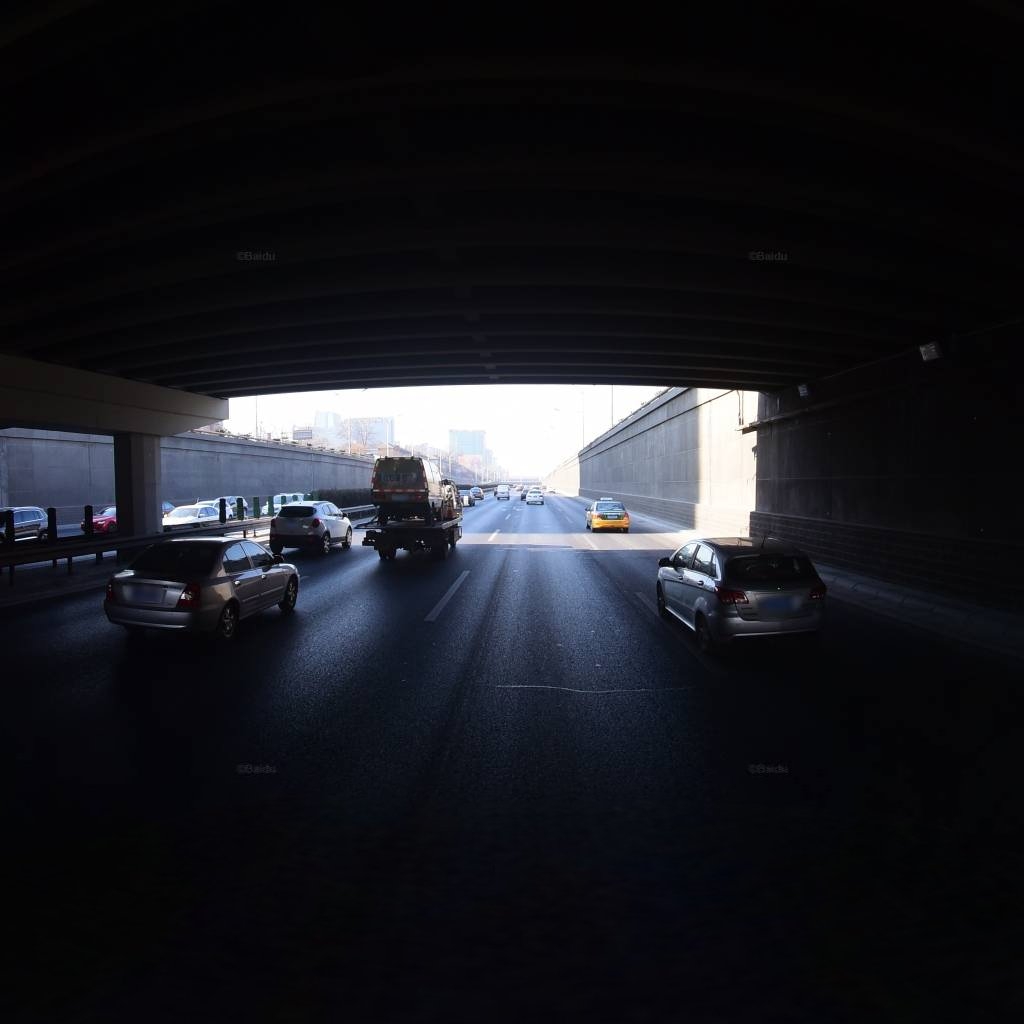
Region: Haidian
Road damage annotations: transverse patch